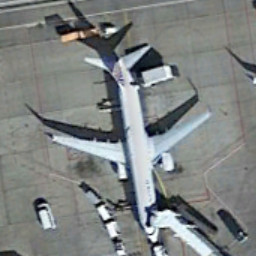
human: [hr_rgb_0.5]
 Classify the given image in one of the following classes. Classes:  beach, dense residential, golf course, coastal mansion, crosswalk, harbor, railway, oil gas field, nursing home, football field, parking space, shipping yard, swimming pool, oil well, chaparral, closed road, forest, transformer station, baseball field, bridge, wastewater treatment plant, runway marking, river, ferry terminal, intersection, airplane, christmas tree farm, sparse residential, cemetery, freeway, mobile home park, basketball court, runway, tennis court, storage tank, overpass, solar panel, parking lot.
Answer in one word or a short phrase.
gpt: airplane